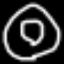
Label: donut